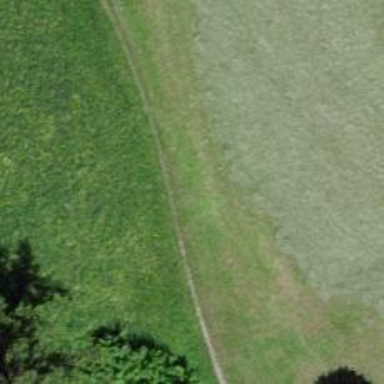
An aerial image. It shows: Path on the ground.